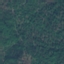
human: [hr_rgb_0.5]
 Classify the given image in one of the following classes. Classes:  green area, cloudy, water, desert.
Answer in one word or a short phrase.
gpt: green area